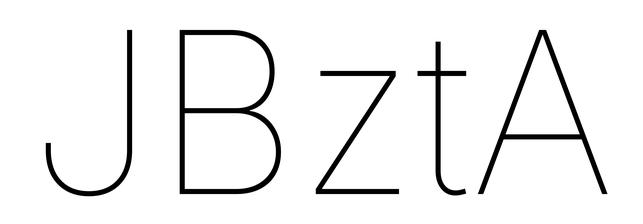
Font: Inter_Thin